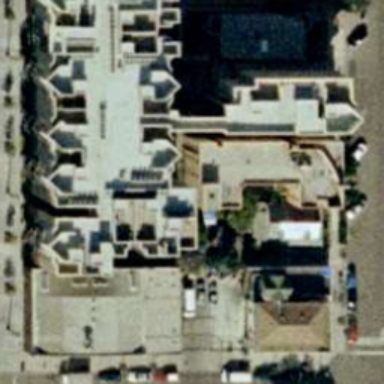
There are many buildings .